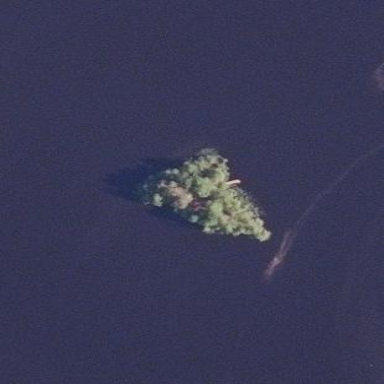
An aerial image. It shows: Island.